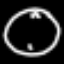
Label: clock